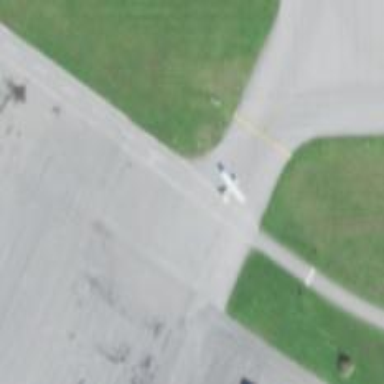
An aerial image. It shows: View of taxiway at the airport.